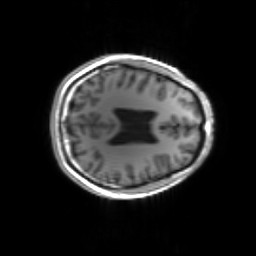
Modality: inplaneT1
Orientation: axial
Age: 26
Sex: male
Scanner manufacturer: siemens
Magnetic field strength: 3 T
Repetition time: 1.2 s
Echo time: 0.00251 s